Question: How to remove pointed icon in Navigation Drawer, I just playing with Navigation Drawer, I just wanted to maintain only one icon.
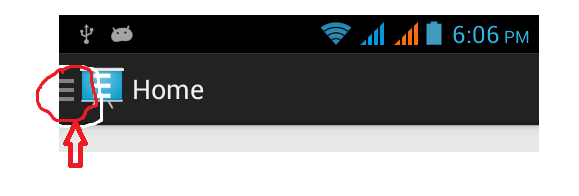
Answer: I had same issue and I solved with adding this line in 'onCreate()':
'''
getActionBar().setDisplayHomeAsUpEnabled(false);
'''
it will hide icon from navigation drawer.